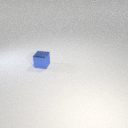
small blue metal cube